CT reconstruction: vmi40
Segmentation target: lesions
Patient: F, age 65
ISS stage: Stage 2
Metal implant: no
Axial slice:
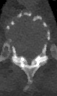
Sagittal slice:
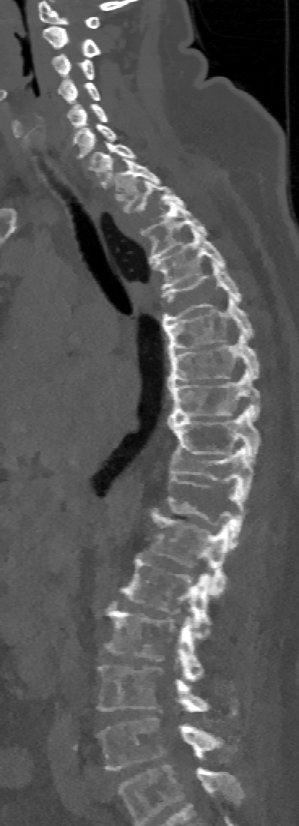